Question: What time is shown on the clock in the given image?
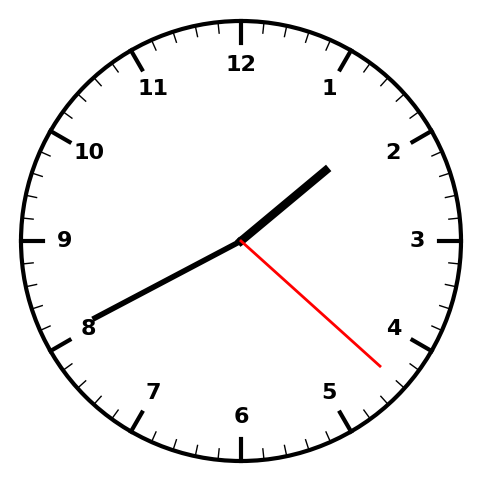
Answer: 01:40:22